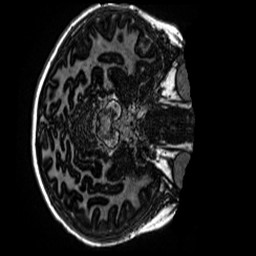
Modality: MP2RAGE
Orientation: axial
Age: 11
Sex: male
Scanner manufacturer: siemens
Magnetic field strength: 3 T
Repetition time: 4 s
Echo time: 0.00299 s